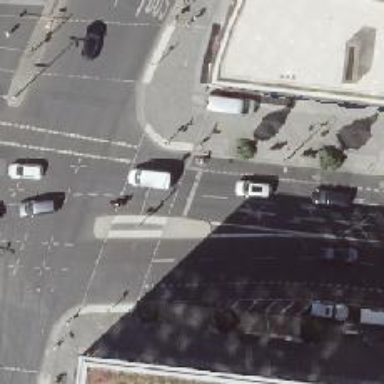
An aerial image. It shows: Road with traffic signals.